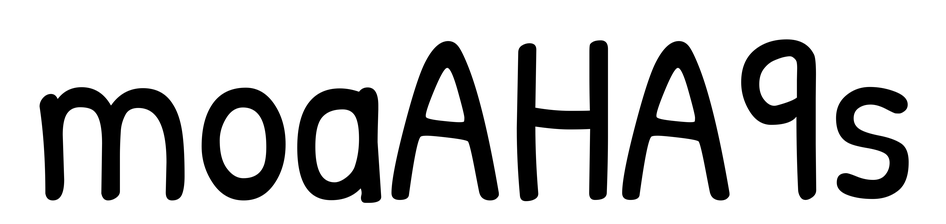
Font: PatrickHand-Regular